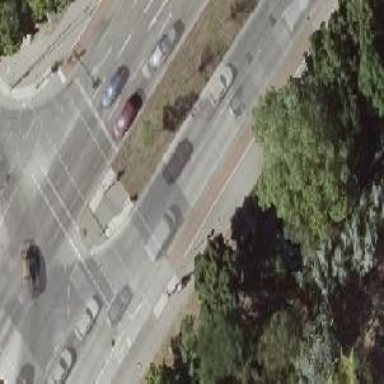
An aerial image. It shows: Secondary road with asphalt surface and lane markings.